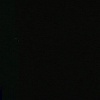
Label: space